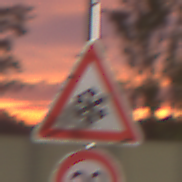
Verkehrszeichen: SchneeOderEisglaette
Zusatzzeichen unten: Geschwindigkeit20
Umgebung: Outdoor, Urban
Tageszeit: SunriseSunset
Wetter: PartlyCloudy
Licht: Artificial
Jahreszeit: NotSpecified
Kontrast: HighContrast